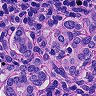
Metastatic tissue present: yes